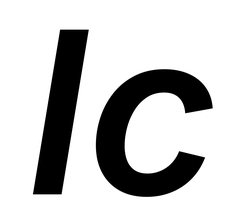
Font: Inter-Italic_SemiBold_Italic